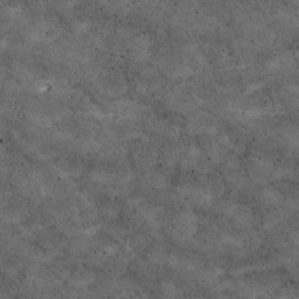
Label: non_frost